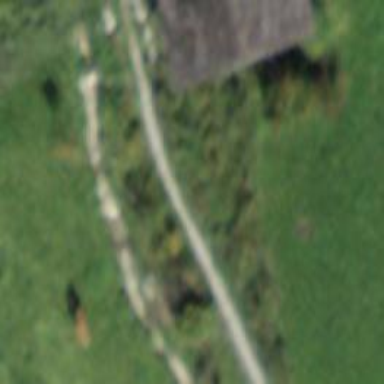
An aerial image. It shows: Path.